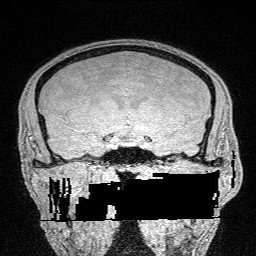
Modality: FLASH
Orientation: sagittal
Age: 30
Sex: male